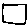
Label: square